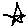
Label: star